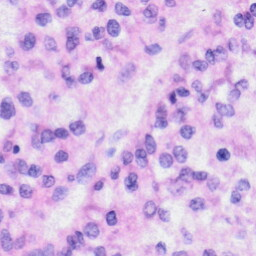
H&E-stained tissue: Liver